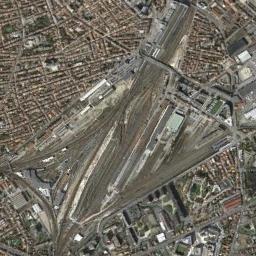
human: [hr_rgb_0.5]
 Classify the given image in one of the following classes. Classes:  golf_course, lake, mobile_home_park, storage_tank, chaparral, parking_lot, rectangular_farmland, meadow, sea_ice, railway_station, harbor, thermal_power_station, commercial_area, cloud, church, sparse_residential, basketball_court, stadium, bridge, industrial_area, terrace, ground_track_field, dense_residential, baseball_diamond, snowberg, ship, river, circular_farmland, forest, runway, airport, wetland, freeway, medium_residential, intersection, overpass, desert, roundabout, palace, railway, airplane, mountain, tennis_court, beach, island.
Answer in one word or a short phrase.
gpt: railway_station